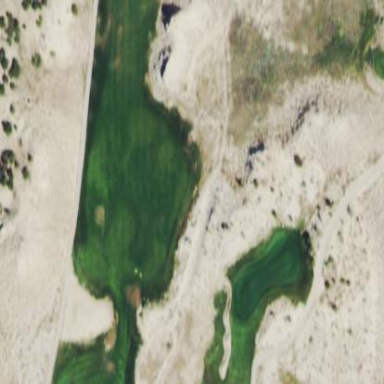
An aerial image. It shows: Golf rough area.